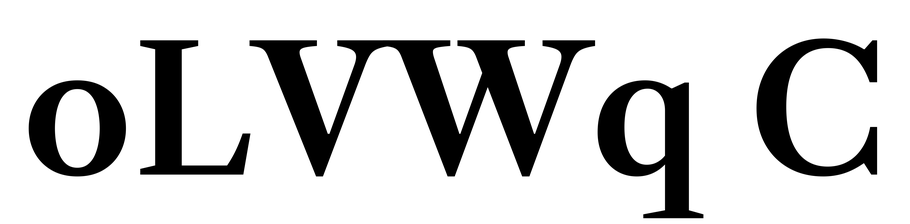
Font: LibreCaslonText_SemiBold